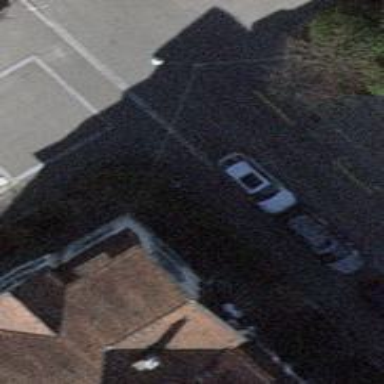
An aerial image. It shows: Sidewalk.